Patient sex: F
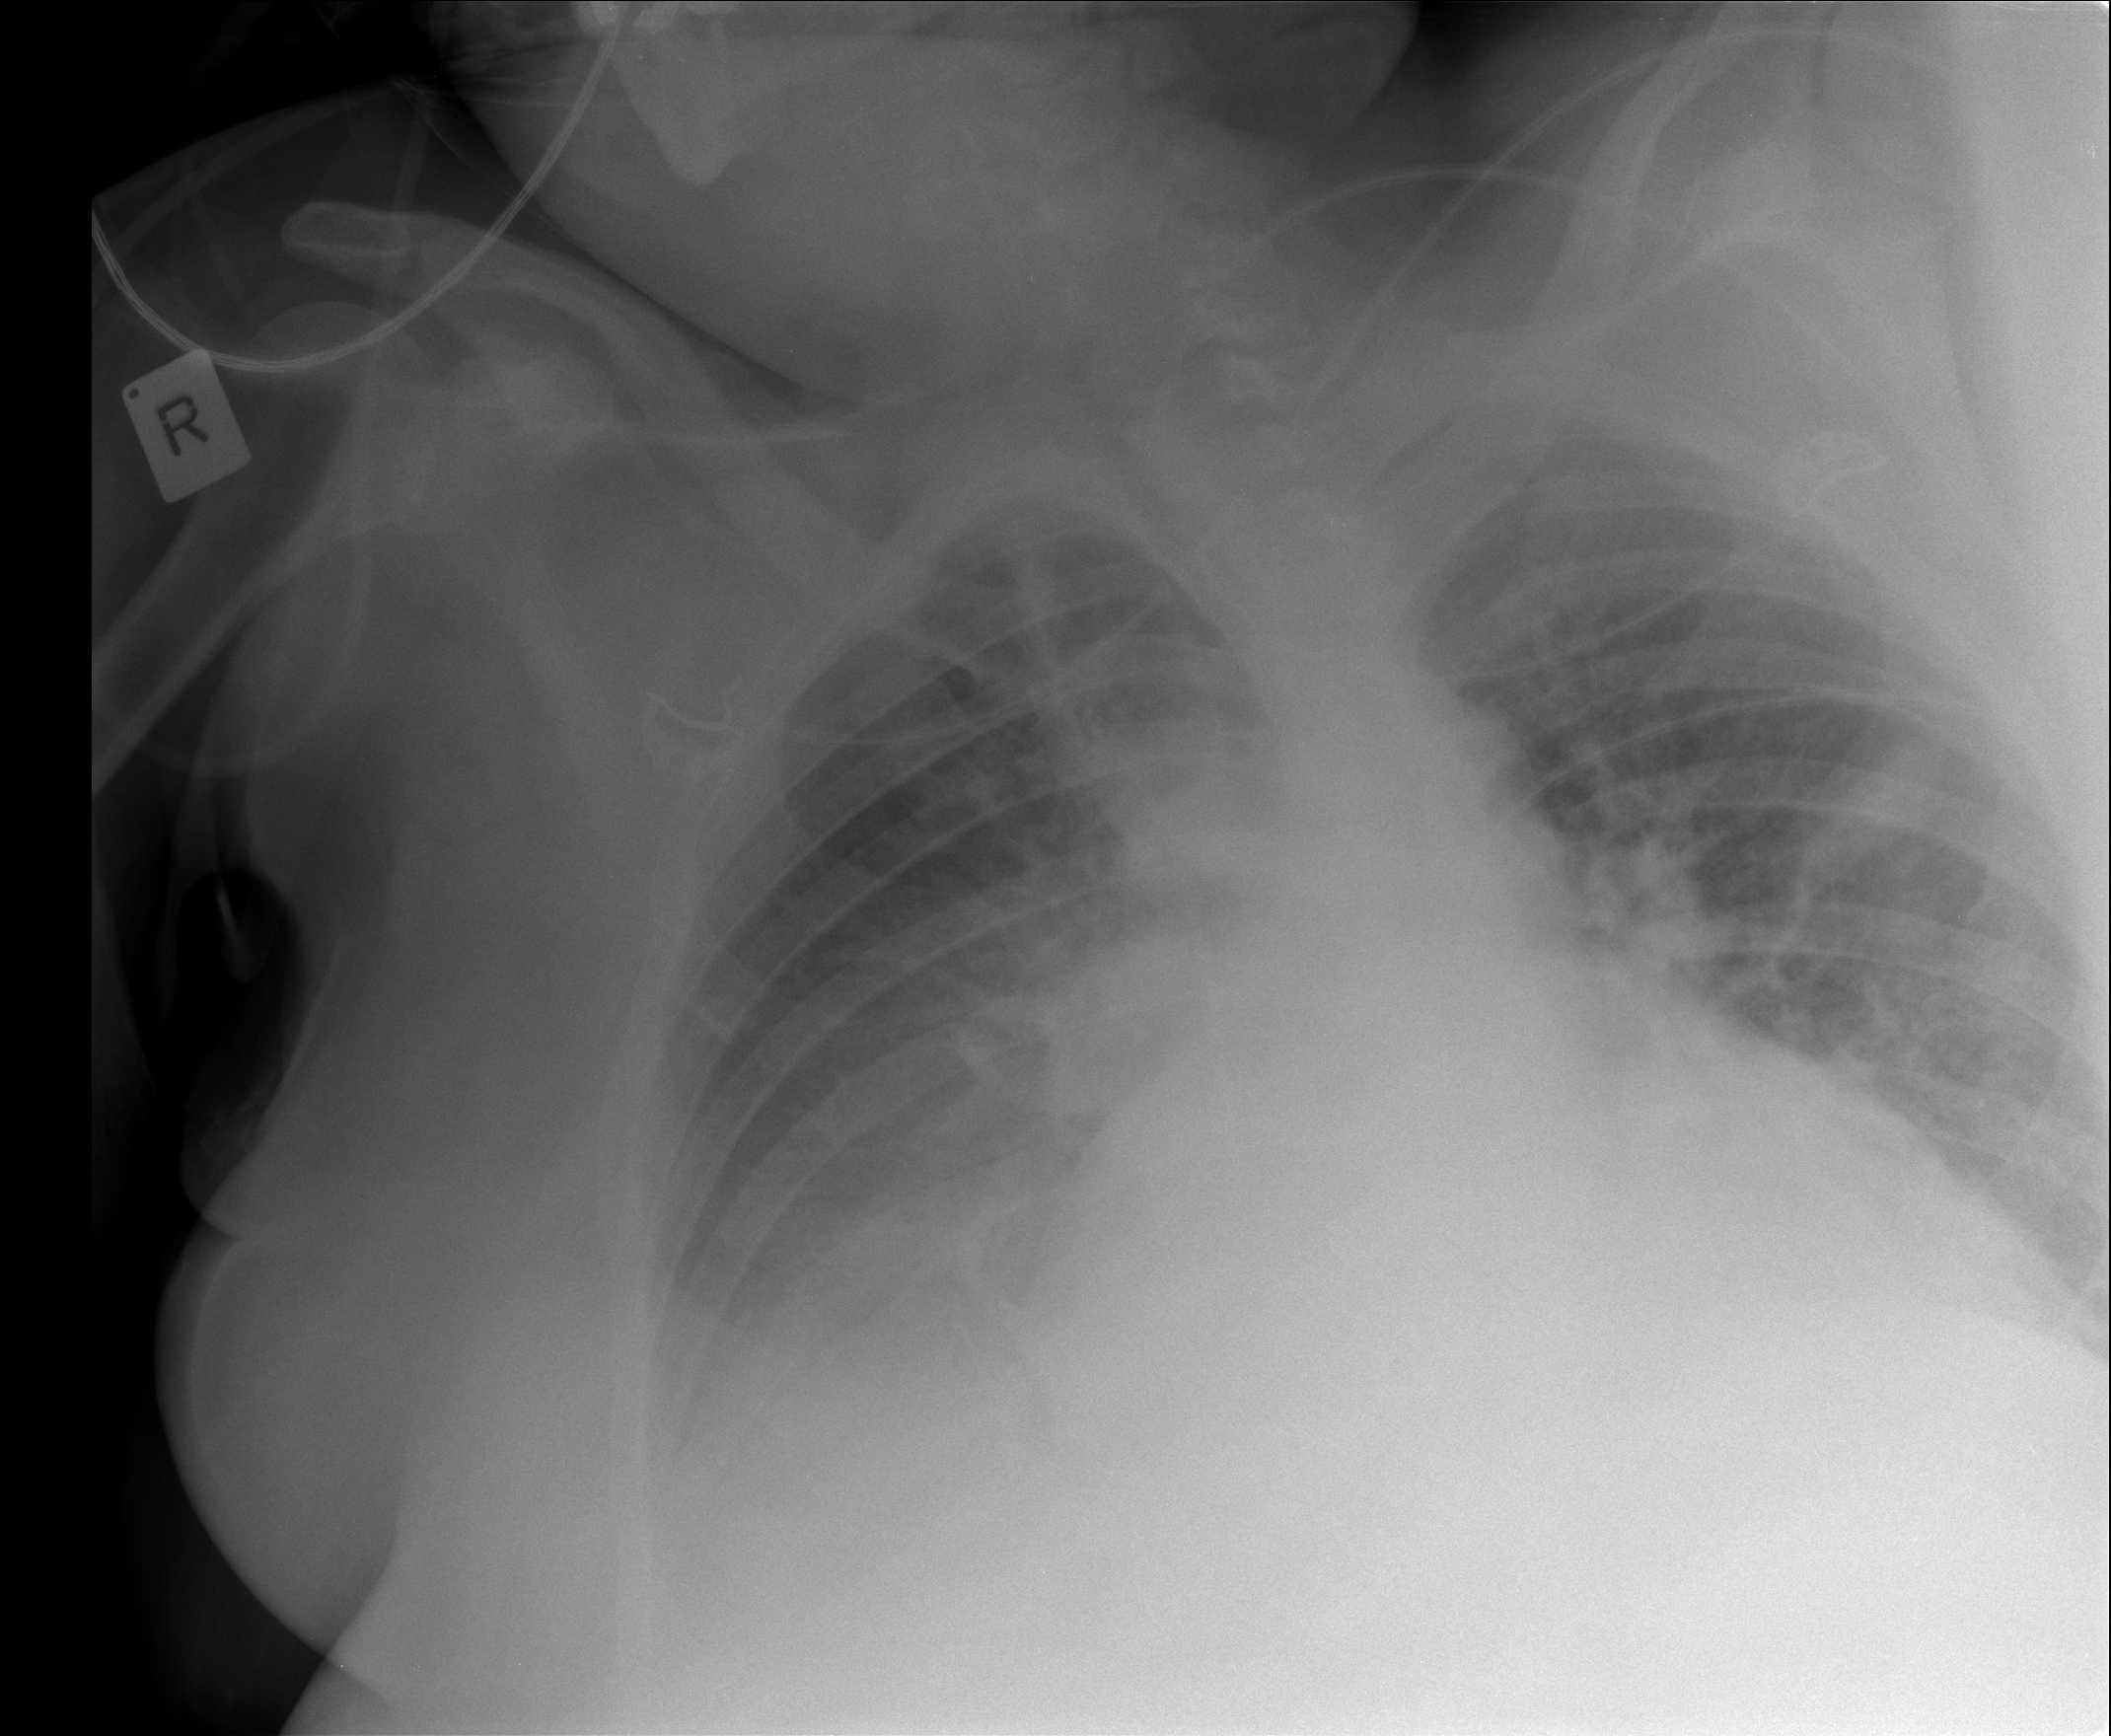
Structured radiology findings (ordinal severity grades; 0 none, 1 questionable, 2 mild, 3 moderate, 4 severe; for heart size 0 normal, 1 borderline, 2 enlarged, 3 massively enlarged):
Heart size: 2
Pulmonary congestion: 2
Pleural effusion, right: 3
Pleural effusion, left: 1
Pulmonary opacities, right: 2
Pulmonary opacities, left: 0
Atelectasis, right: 2
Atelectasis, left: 0